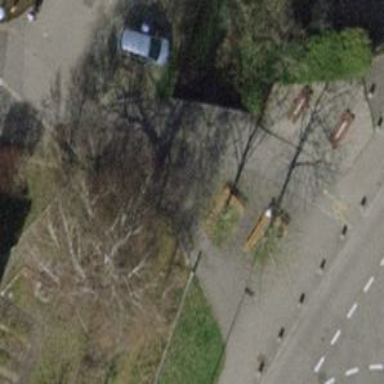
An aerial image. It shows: Bollard barrier.